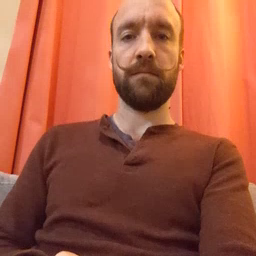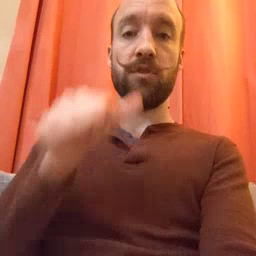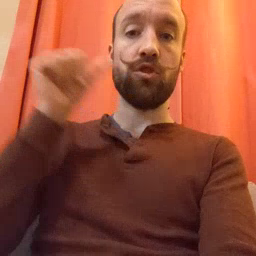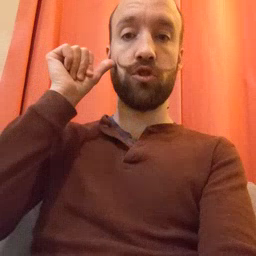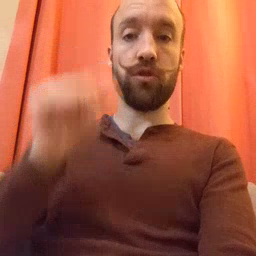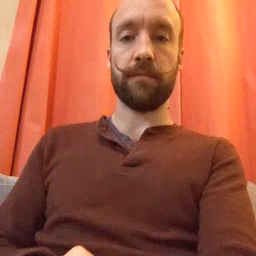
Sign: yesterday